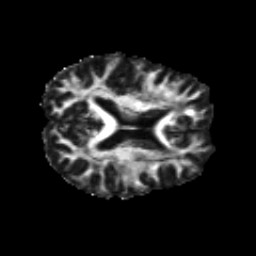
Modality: FA
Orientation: axial
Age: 20
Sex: male
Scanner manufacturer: siemens
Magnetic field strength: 3 T
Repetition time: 8.8 s
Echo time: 0.085 s